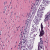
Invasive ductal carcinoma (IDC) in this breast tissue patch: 0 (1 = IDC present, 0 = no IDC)